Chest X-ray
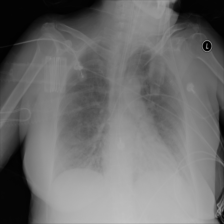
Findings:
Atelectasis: negative
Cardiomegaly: negative
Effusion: negative
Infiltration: positive
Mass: negative
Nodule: negative
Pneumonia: negative
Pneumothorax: negative
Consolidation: negative
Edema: negative
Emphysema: negative
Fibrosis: negative
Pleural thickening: negative
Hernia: negative